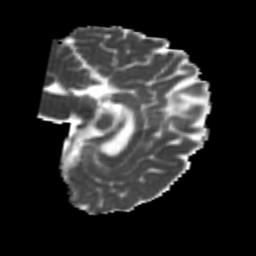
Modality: MD
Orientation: sagittal
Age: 22
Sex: female
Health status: healthy
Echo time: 0.074 s